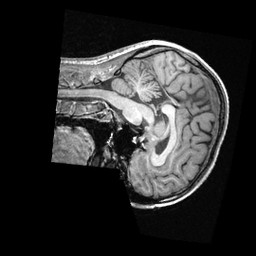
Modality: T1w
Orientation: sagittal
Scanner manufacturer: ge
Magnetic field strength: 3 T
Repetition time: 0.007176 s
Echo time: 0.002608 s